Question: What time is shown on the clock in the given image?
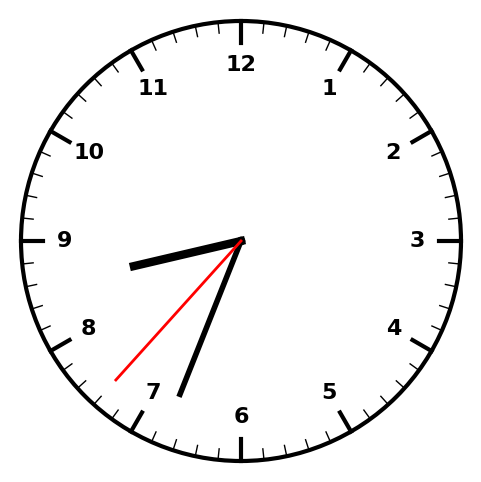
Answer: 08:33:37